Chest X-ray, PA view. Patient: 63 years old, sex M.
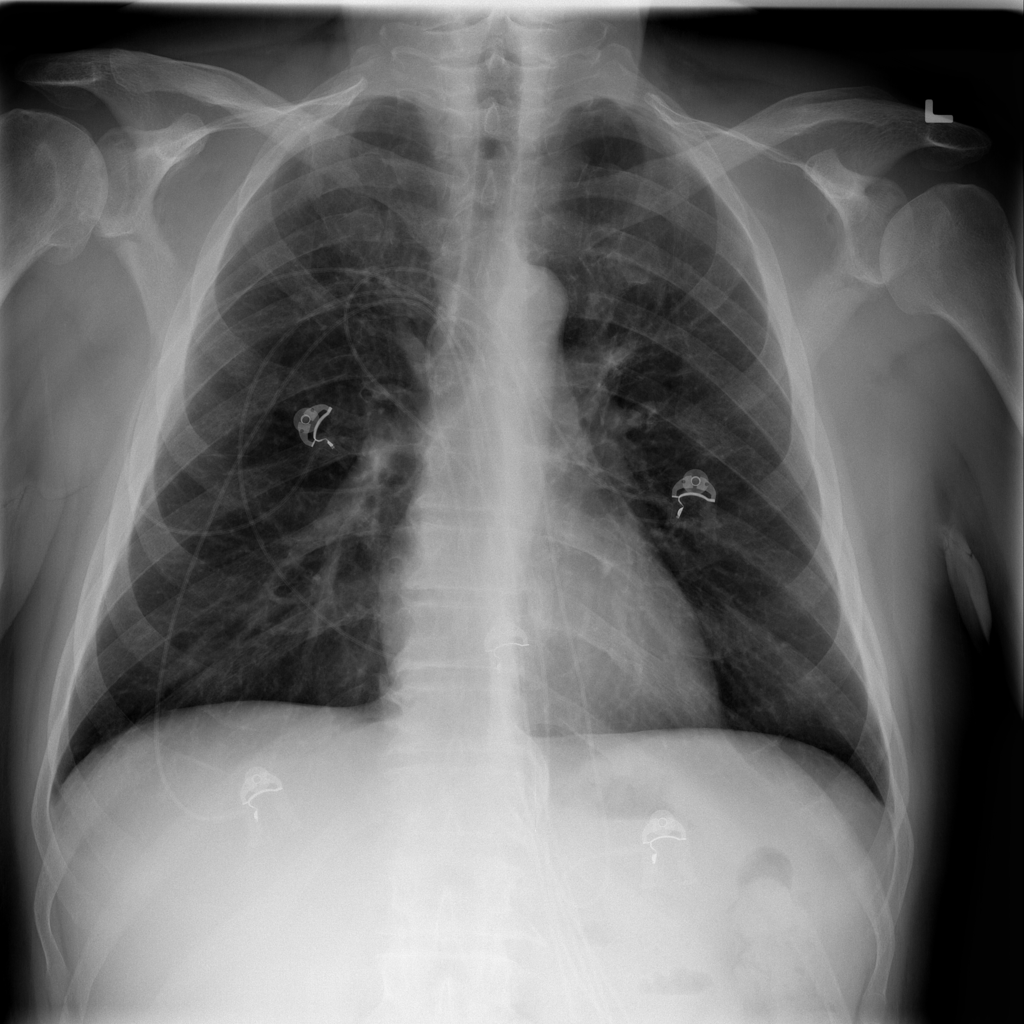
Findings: No Finding